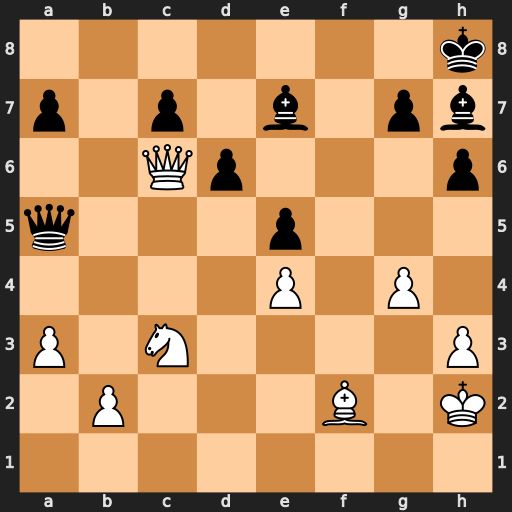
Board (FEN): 7k/p1p1b1pb/2Qp3p/q3p3/4P1P1/P1N4P/1P3B1K/8
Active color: w
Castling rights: -
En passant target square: -
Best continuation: Qe8+ Bg8 Qxe7